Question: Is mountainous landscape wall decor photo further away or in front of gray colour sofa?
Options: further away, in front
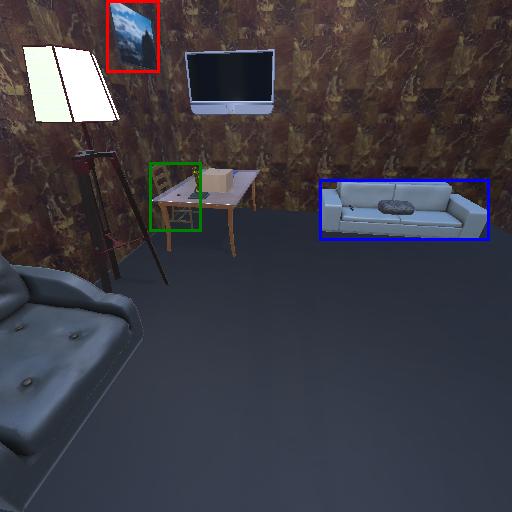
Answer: further away